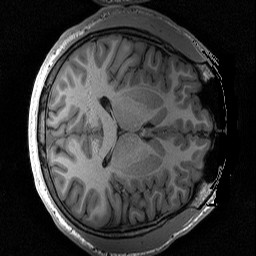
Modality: T1w
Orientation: axial